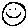
Label: smiley face